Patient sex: F
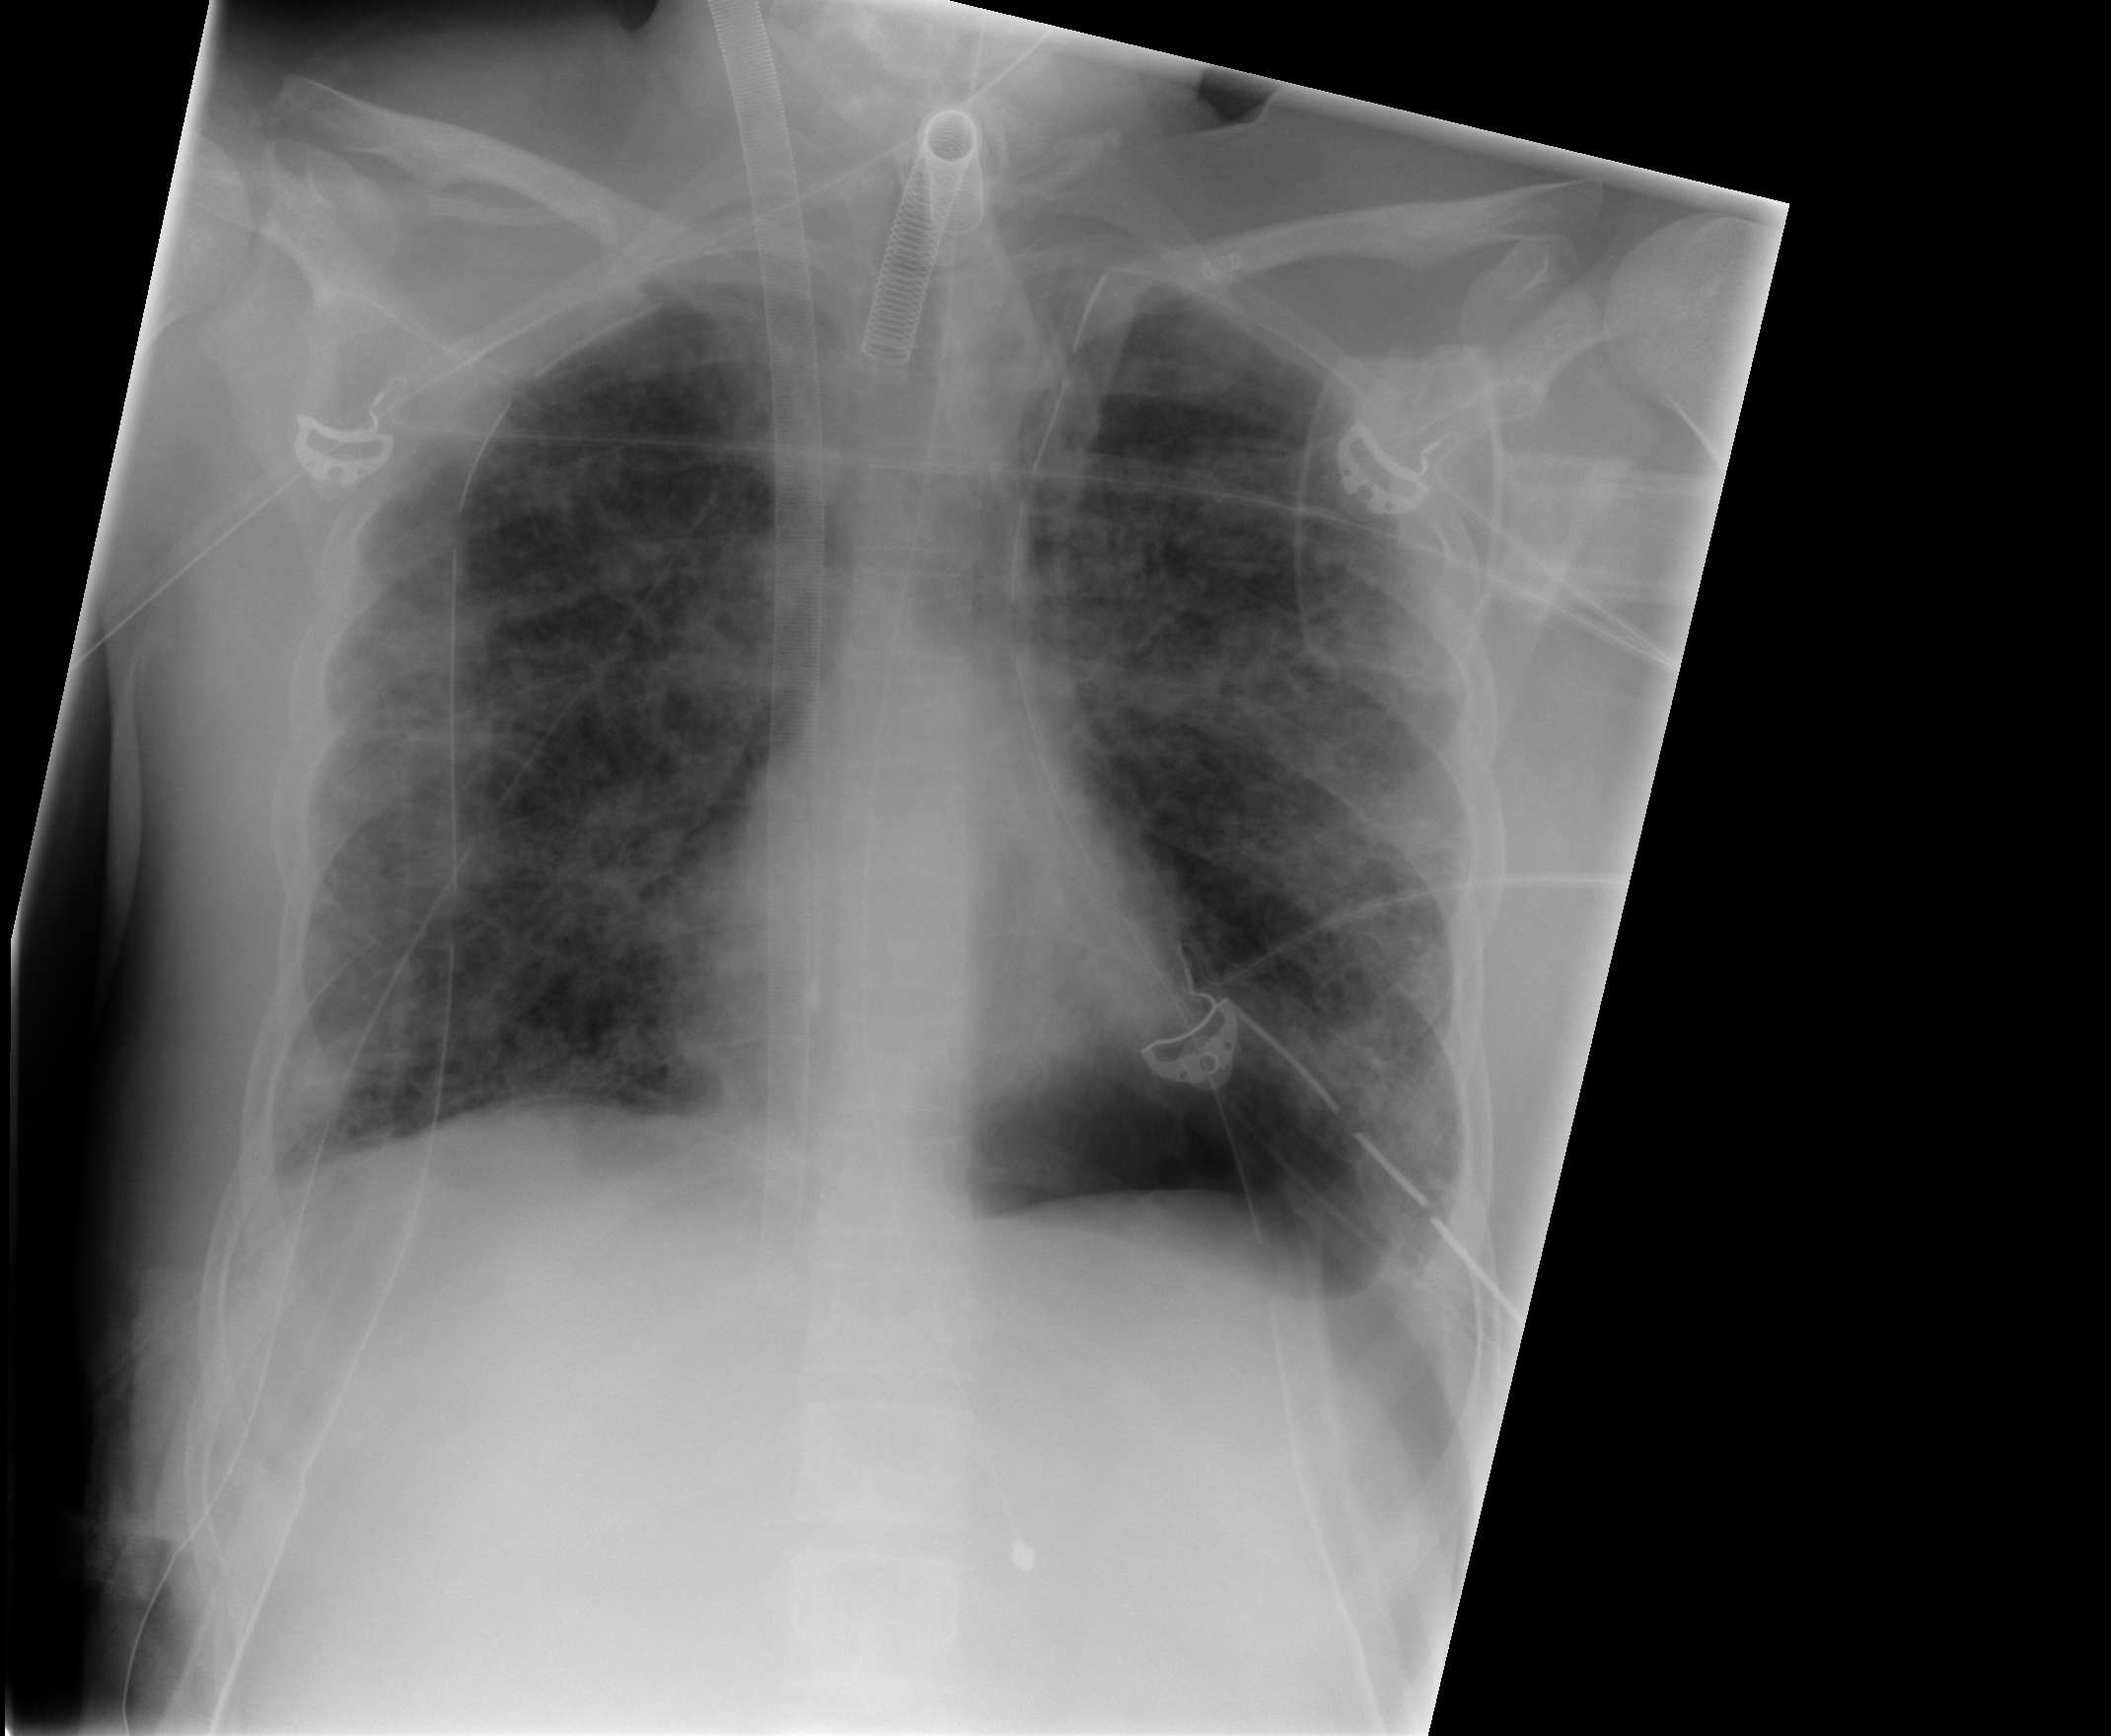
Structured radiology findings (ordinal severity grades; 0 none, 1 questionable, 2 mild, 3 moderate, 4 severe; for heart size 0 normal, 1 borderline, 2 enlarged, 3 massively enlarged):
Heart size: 0
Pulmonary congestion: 0
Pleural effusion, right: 1
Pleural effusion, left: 1
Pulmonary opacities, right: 3
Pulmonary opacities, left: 3
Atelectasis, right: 2
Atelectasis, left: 2